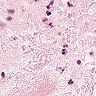
Metastatic tissue present: no